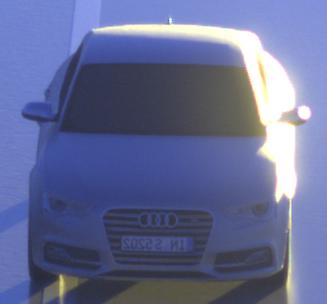
Make: Audi
Model: S5
Detailed model: F5
Model produced from: 2016
Model produced until: 2019
Doors: 2
Color: white
Road condition: wet road
Daytime: sunrise or sunset
Contrast: high contrast